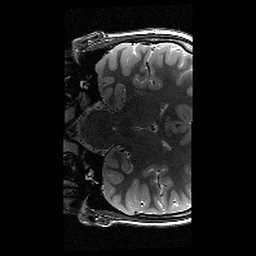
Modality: T2w
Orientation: coronal
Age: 11
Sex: male
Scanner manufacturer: siemens
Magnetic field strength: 3 T
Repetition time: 9.23 s
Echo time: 0.067 s